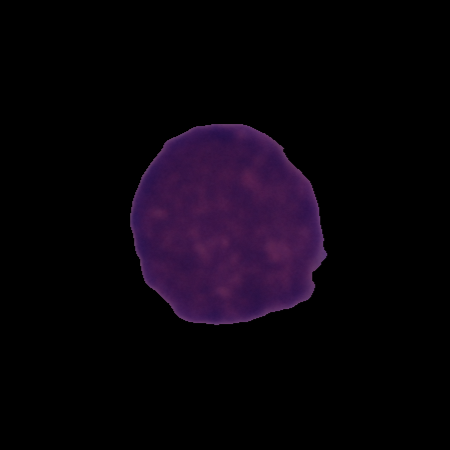
Label: cancer